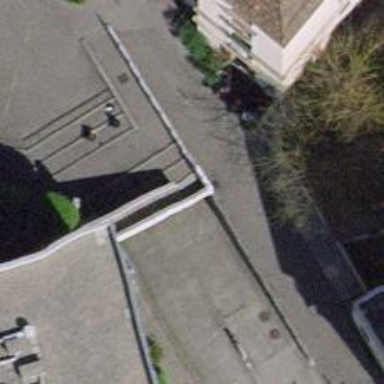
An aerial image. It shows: Concrete steps.